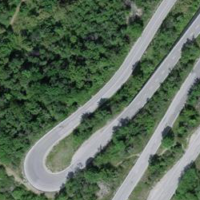
EUNIS habitat code: 43
Species observed at this site:
Melanargia galathea